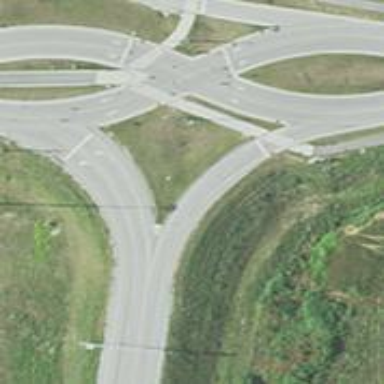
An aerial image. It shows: Motorway link at Diverging Diamond Interchange (DDI).